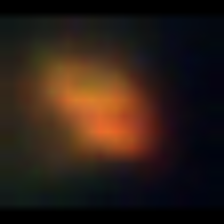
Taxon: NanoPlankton
Group: Other